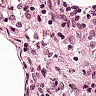
Metastatic tissue present: no